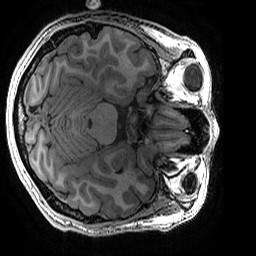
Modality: T1w
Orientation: axial
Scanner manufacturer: ge
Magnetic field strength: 3 T
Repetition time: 0.008156 s
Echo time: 0.00318 s